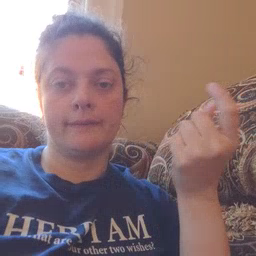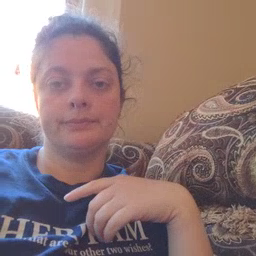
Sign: giraffe